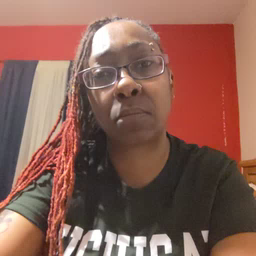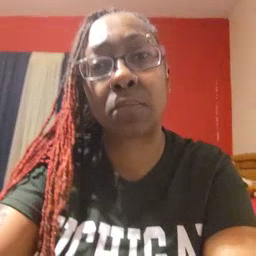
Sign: goose